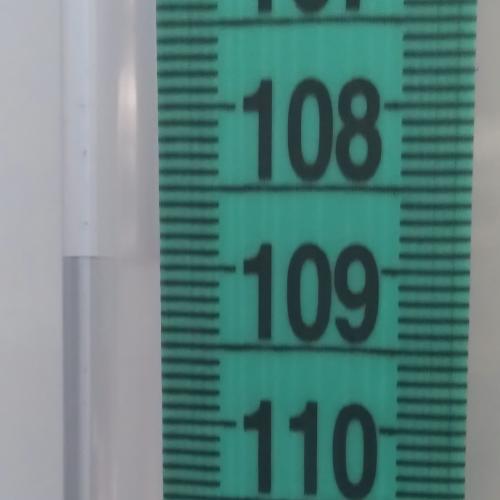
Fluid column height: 109.0 cm